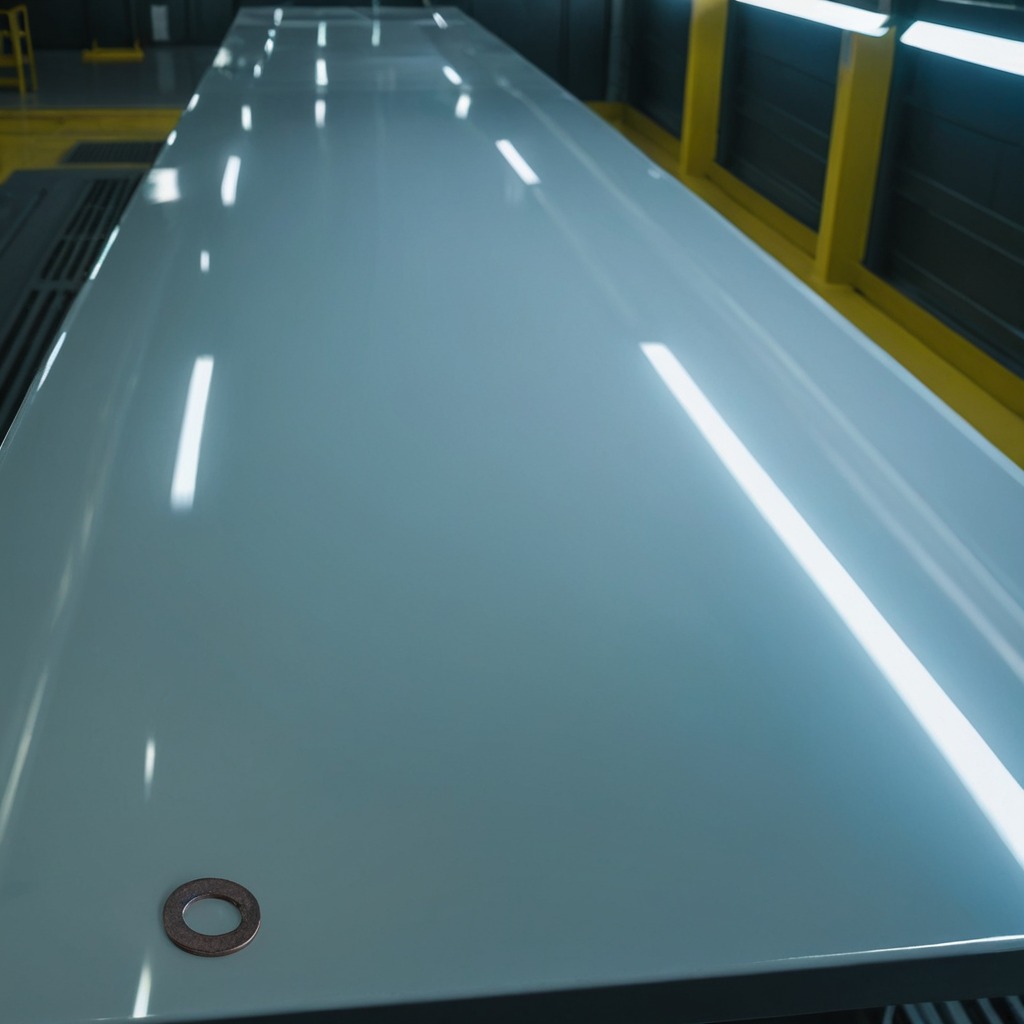
A flat metal washer lies on a high-gloss table in a ship maintenance bay industrial lighting.